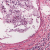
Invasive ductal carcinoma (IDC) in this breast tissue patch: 1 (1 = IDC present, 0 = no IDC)